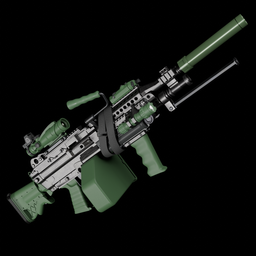
Label: tools